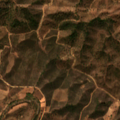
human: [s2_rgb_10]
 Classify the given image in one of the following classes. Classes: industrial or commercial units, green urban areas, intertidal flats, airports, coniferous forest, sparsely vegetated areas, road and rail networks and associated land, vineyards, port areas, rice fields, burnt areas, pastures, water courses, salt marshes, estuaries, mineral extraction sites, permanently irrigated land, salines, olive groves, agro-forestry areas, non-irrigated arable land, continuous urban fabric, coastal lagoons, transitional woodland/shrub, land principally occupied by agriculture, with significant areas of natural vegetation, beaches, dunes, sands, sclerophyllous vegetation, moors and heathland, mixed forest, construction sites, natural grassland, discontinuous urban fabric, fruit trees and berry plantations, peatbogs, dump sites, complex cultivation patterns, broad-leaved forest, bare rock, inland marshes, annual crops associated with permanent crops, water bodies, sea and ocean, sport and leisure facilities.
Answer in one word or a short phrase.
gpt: land principally occupied by agriculture, with significant areas of natural vegetation, broad-leaved forest, sclerophyllous vegetation, transitional woodland/shrub